Current action and preconditions to check: path_clear

Your task: For each precondition in the list above, predict whether it will hold at this action.

Consider the current scene as observed from the mobile robot's camera, and analyze the predicted future states of all dynamic agents (e.g., people, animals, vehicles, or any moving entities) within the NEXT SECOND.

IMPORTANT: Only answer "very likely" if you are absolutely certain—based on strong, clear evidence—that a dynamic agent will violate the precondition in the predicted future state. Do NOT answer "very likely" for unlikely, ambiguous, or low-probability risks.

Ask yourself for each precondition: Is there a high probability, with clear and convincing evidence, that the predicted future states of any dynamic agent will interfere with the predicted future state of the currently executing action within the NEXT SECOND, causing that precondition to fail?

Assess the risk level based on these predictions. Use "likely" or "very likely" if motions create a clear risk of interference.

Use "neutral" or "improbable" if agents are nearby but their predicted paths are clearly diverging or non-conflicting.

Failure Risk Categories: "very improbable", "improbable", "neutral", "likely", "very likely"

Answer Format: Output ONLY the probability_of_failure value from these categories: "very improbable", "improbable", "neutral", "likely", "very likely"

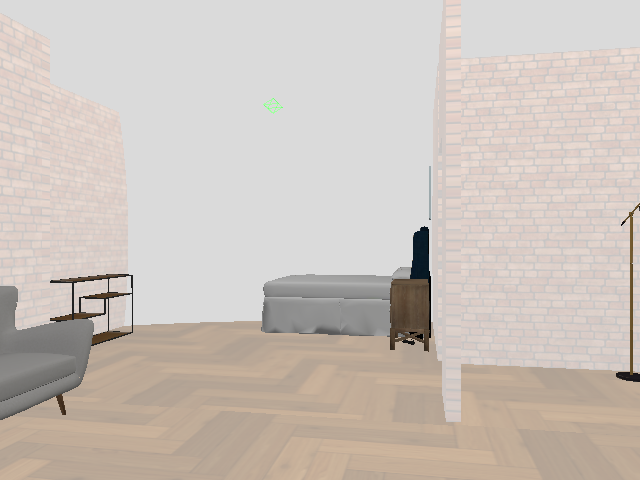

Answer: very improbable